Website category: book
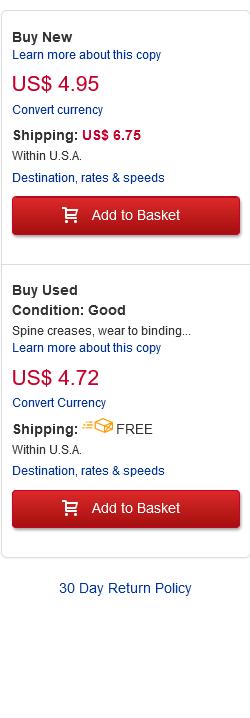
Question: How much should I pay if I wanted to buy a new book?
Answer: US$ 4.95

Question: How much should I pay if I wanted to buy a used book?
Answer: US$ 4.72

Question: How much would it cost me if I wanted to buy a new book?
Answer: US$ 4.95

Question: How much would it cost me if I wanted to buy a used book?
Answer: US$ 4.72

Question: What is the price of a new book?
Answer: US$ 4.95

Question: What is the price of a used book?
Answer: US$ 4.72

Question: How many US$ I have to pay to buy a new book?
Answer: US$ 4.95

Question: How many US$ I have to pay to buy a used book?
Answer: US$ 4.72

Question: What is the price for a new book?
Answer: US$ 4.95

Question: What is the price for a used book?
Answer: US$ 4.72

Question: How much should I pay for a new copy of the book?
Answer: US$ 4.95

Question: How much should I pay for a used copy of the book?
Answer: US$ 4.72

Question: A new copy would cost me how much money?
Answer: US$ 4.95

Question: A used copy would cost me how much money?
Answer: US$ 4.72

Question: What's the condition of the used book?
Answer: Good

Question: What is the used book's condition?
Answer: Good

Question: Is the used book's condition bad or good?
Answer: Good

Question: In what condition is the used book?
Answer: Good

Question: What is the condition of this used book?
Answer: Good

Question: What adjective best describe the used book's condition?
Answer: Good

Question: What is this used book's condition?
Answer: Good

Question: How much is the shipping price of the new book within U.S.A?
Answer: US$ 6.75

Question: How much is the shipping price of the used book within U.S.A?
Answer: FREE

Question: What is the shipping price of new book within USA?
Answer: US$ 6.75

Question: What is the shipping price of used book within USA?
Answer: FREE

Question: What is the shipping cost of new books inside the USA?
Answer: US$ 6.75

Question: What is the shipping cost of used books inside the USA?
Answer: FREE

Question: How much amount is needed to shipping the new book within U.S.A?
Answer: US$ 6.75

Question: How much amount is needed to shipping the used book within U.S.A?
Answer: FREE

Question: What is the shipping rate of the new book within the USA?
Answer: US$ 6.75

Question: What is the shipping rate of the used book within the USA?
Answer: FREE

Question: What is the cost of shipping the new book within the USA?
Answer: US$ 6.75

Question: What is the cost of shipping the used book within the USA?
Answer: FREE

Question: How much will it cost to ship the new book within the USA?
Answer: US$ 6.75

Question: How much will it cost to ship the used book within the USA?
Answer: FREE